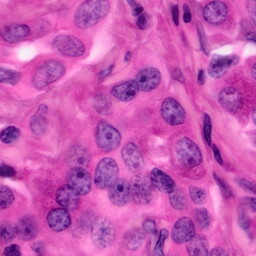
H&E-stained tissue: Pancreatic